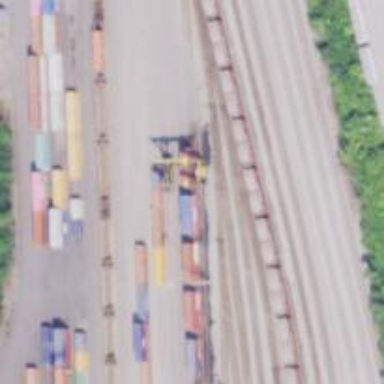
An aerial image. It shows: Railway yard in service.